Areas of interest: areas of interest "Medical"
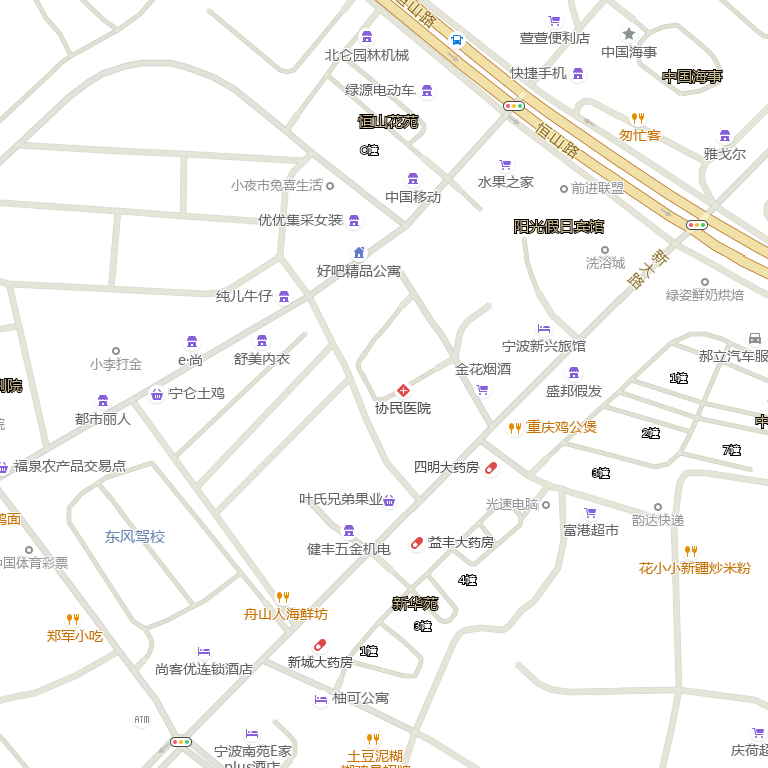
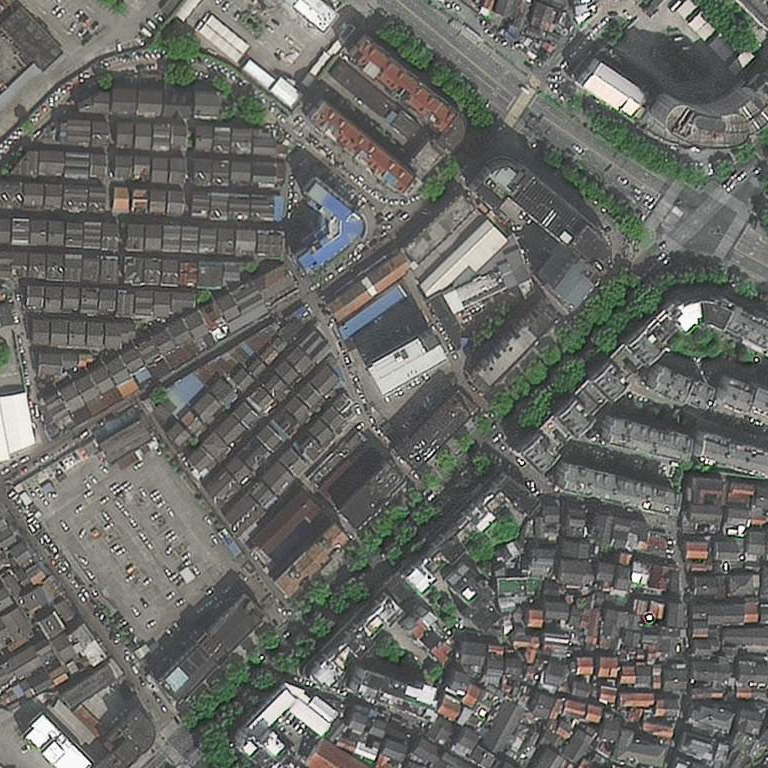